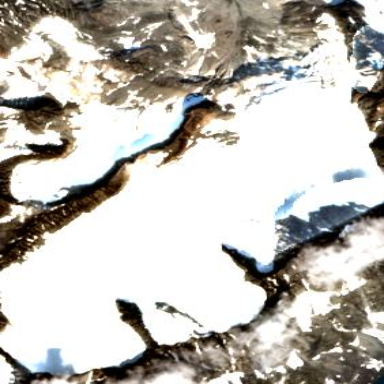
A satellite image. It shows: Majestic glacier in the distance.